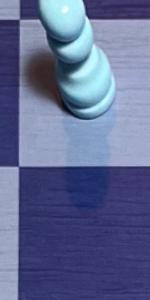
Label: Empty